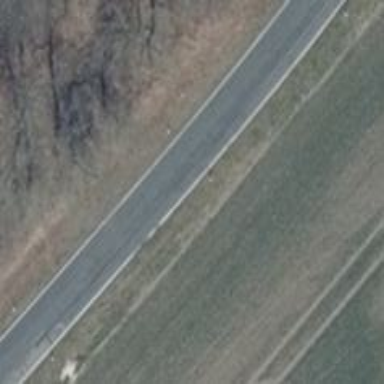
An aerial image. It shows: Secondary road with asphalt surface.